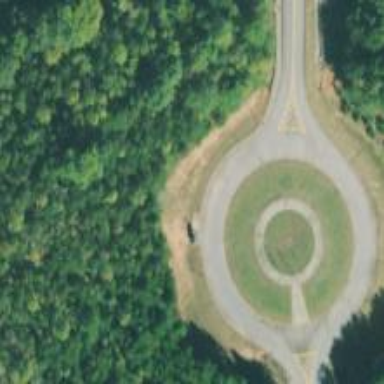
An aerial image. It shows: Asphalt road with roundabout junction designed for service vehicles.